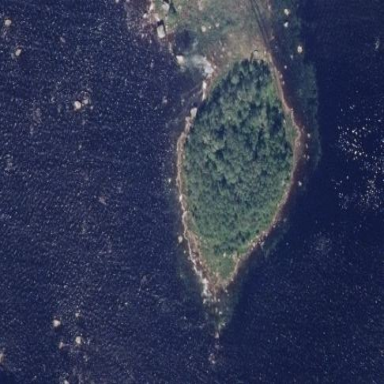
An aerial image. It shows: Islet located along the natural coastline.